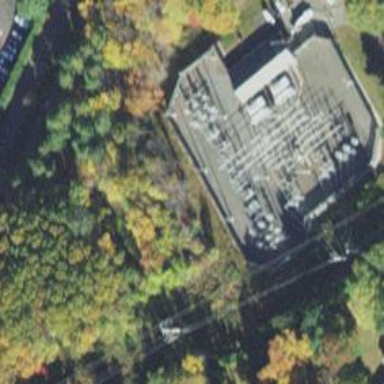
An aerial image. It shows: Switch used for power control.